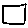
Label: square